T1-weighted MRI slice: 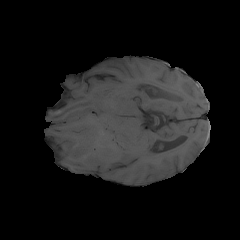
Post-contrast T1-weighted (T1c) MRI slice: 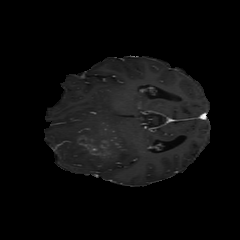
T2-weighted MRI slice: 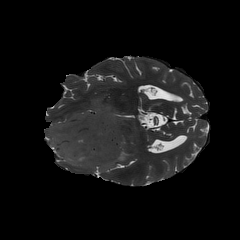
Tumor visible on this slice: yes